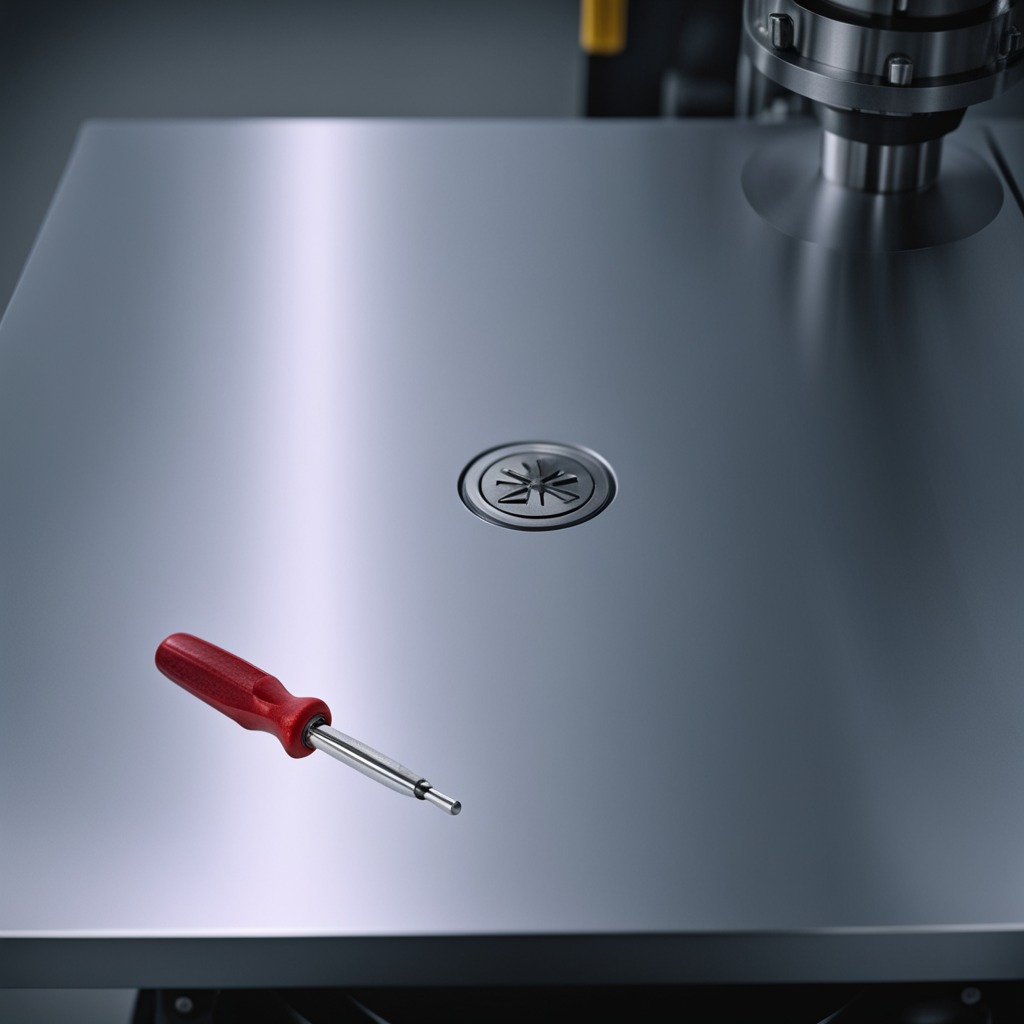
A screwdriver is lying on the metal table in a machine shop under fluorescent lights.